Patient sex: F
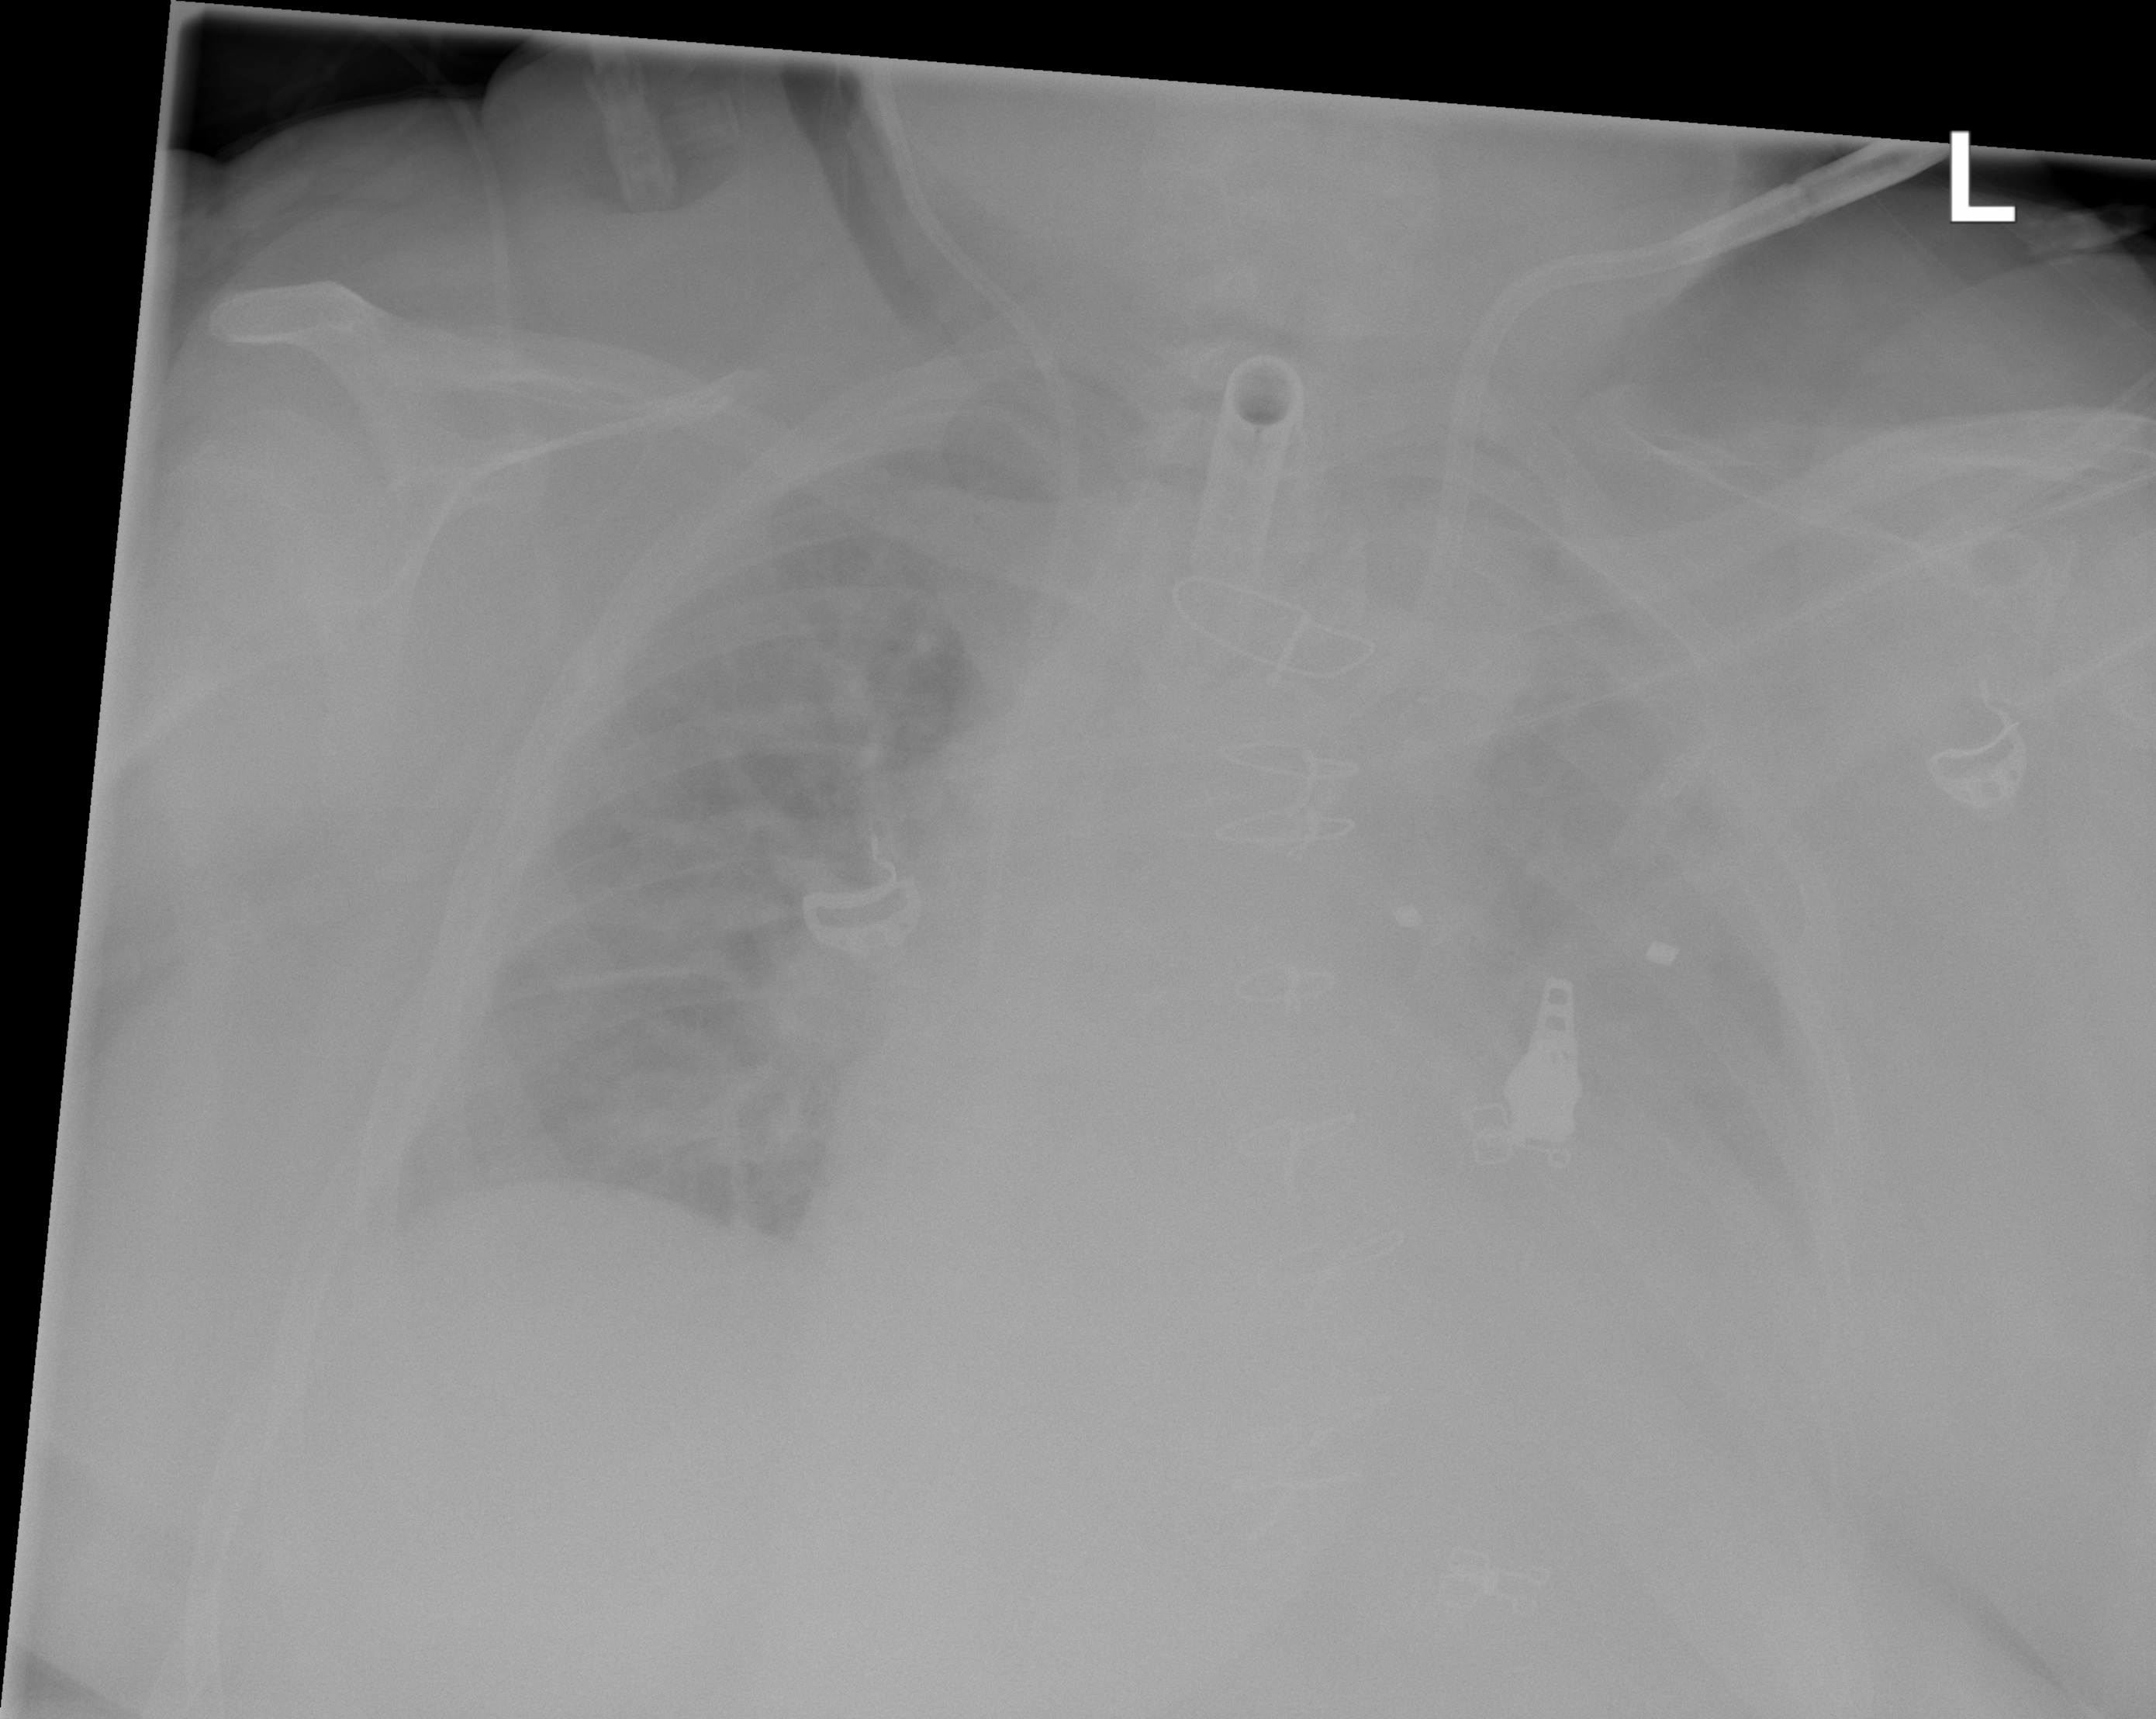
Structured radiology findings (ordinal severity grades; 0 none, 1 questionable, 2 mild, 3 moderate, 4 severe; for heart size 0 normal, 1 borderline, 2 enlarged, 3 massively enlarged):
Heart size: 2
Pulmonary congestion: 2
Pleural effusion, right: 1
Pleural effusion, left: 3
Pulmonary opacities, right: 0
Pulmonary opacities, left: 0
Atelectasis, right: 2
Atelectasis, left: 3